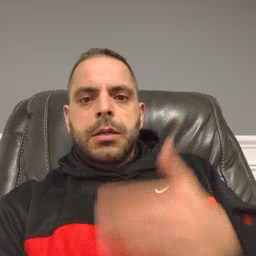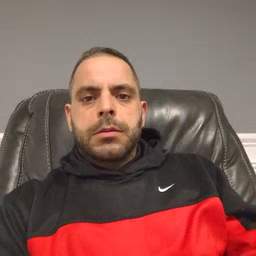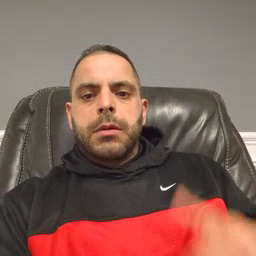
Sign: animal